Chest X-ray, PA view. Patient: 45 years old, sex F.
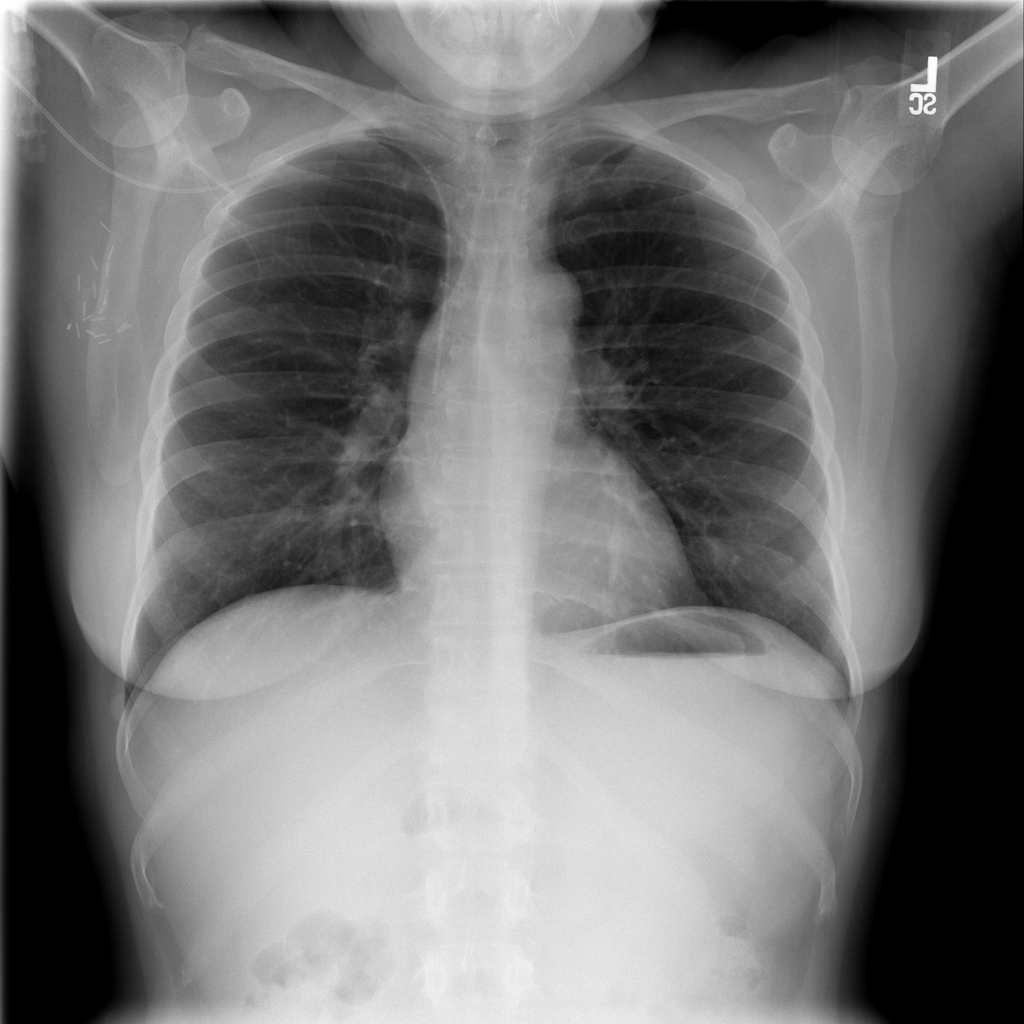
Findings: No Finding